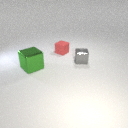
small red rubber cube to the right of large green metal cube